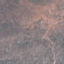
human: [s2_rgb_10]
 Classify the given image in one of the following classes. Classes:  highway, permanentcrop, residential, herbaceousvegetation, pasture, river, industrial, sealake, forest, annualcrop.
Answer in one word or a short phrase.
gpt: HerbaceousVegetation